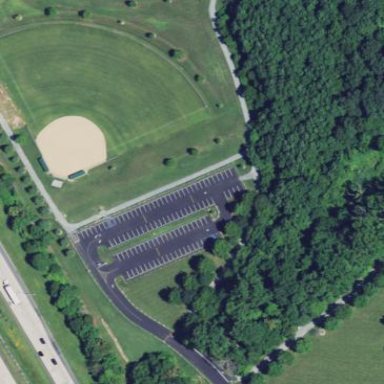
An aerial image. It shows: Parking area with asphalt surface.